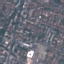
Land use / land cover: Residential